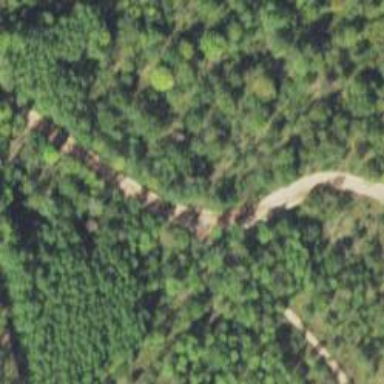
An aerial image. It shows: Abandoned railway track with historical significance.